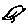
Label: bird